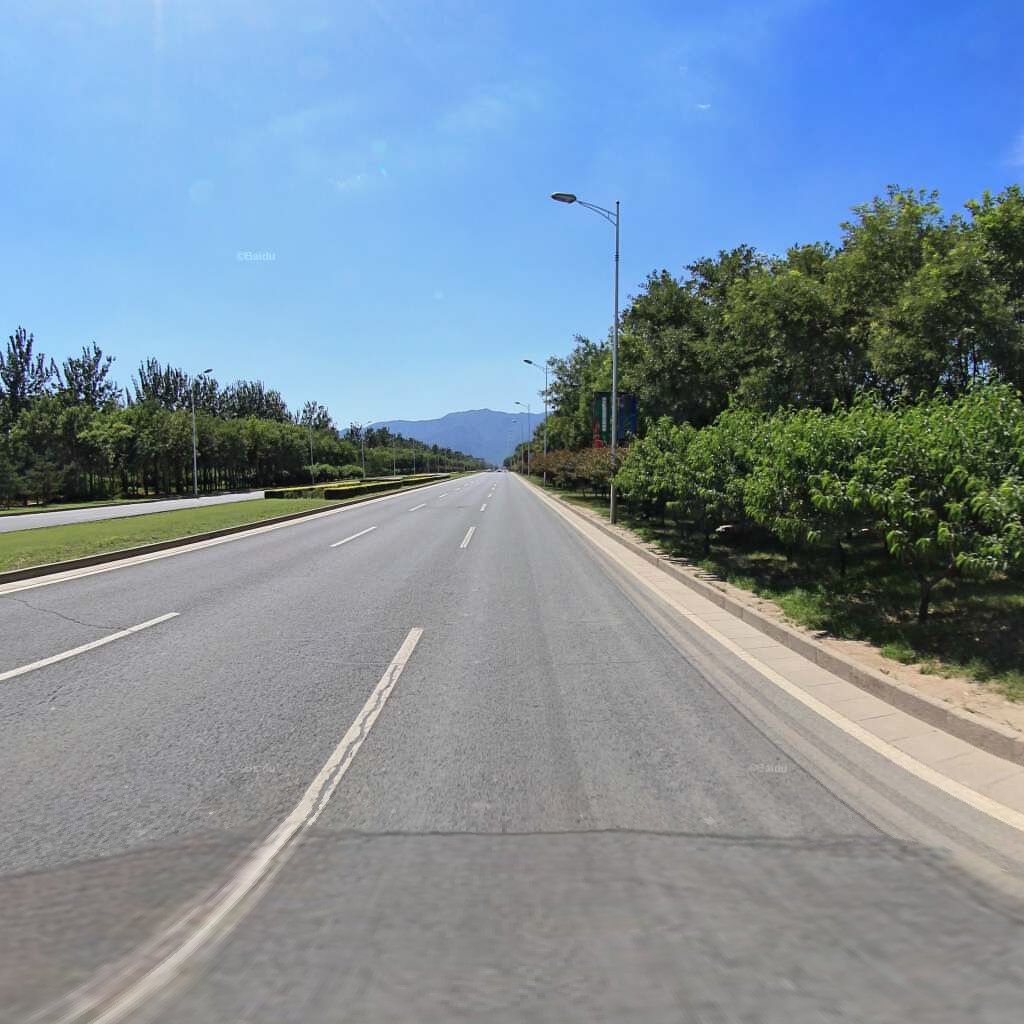
Region: Haidian
Road damage annotations: transverse crack, longitudinal patch